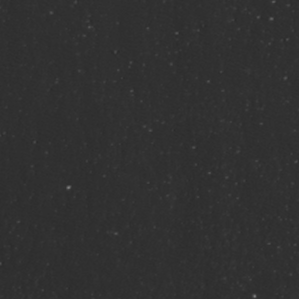
Label: non_frost